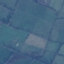
Land use / land cover: Pasture